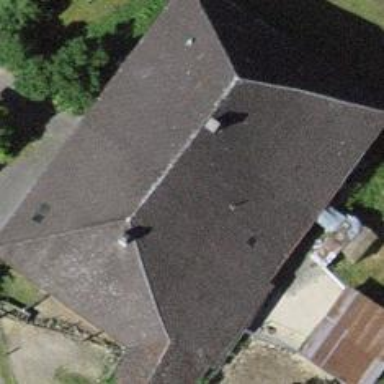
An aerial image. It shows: Farm building.